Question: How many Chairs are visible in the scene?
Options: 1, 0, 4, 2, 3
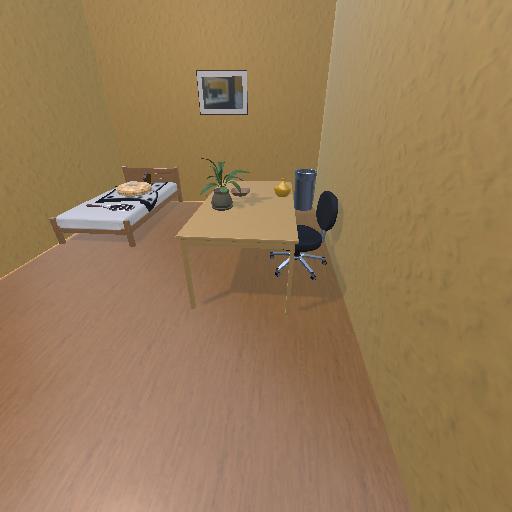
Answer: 1